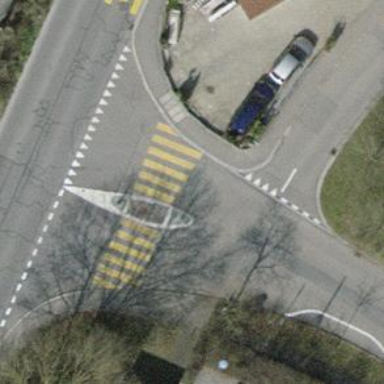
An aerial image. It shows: Zebra crossing with island in the middle.